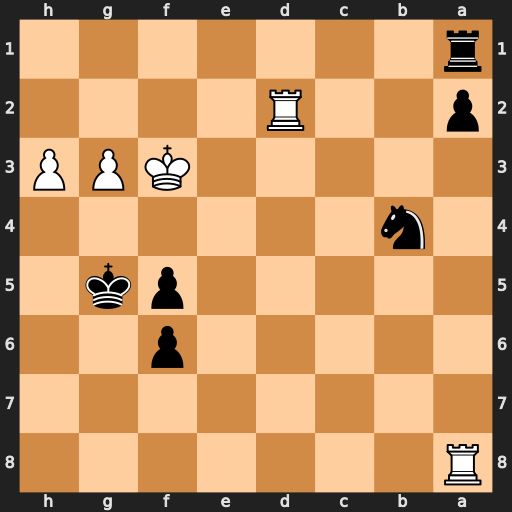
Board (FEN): R7/8/5p2/5pk1/1n6/5KPP/p2R4/r7
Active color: b
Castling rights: -
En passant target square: -
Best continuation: Rf1+ Kg2 a1=Q Rxa1 Rxa1